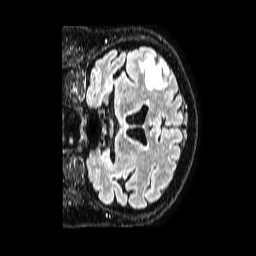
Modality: FLAIR
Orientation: coronal
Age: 67
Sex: male
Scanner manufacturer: philips
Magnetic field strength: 1.5 T
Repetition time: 4.8 s
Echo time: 0.3 s